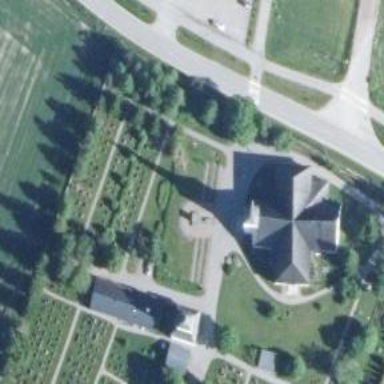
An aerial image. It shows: Historical site featuring war memorial.